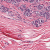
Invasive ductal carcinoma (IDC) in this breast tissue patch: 0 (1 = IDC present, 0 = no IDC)